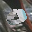
Label: 0